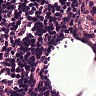
Metastatic tissue present: no